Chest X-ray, PA view. Patient: 47 years old, sex M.
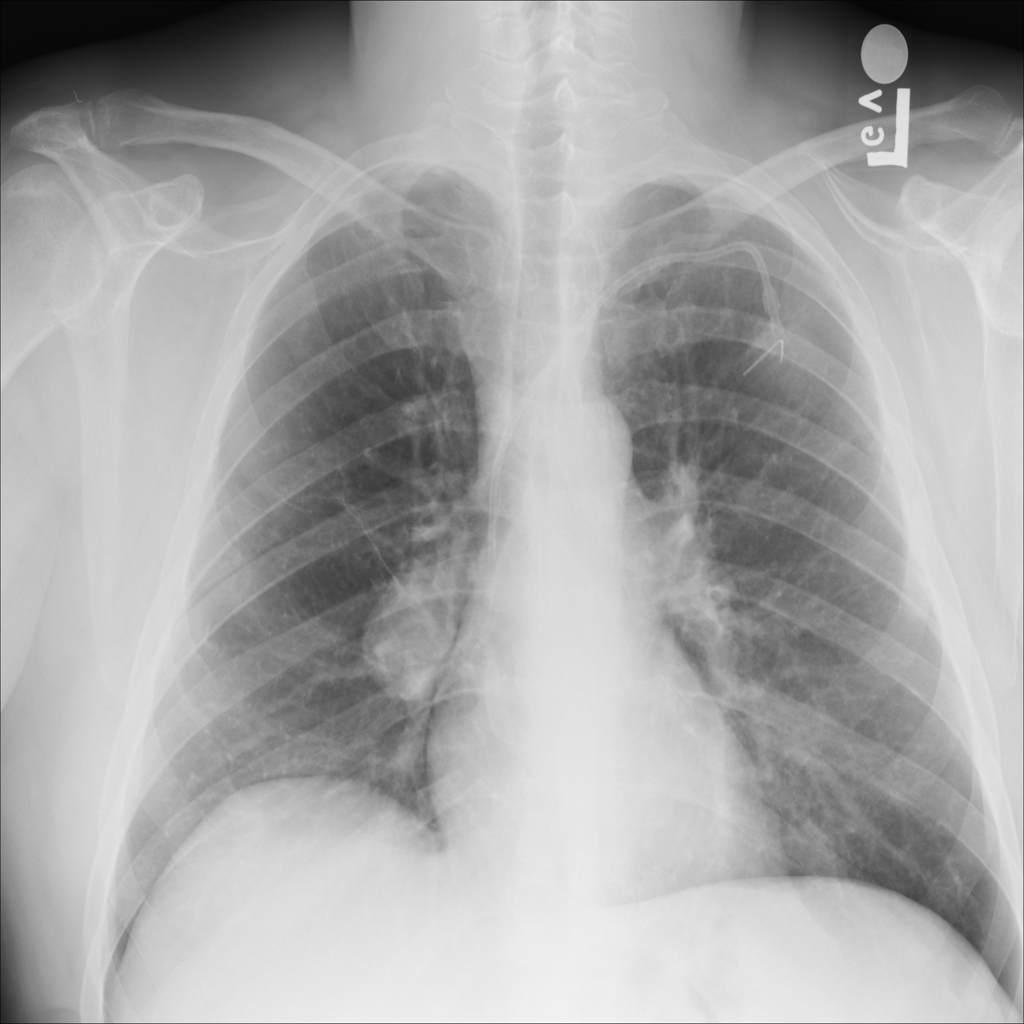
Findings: Mass